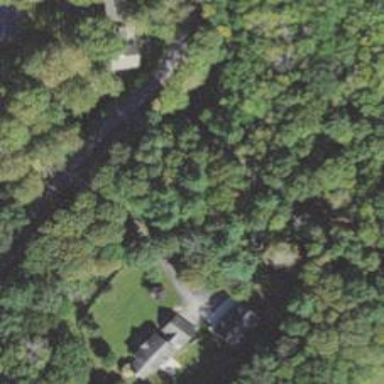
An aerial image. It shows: Residential driveway serving as service road.